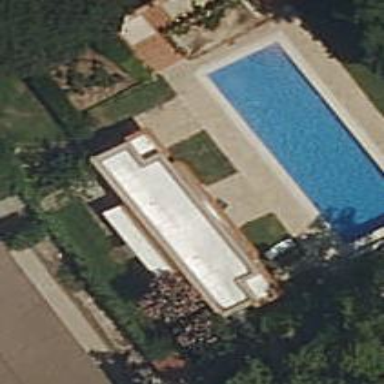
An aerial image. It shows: Swimming pool located in leisure land.